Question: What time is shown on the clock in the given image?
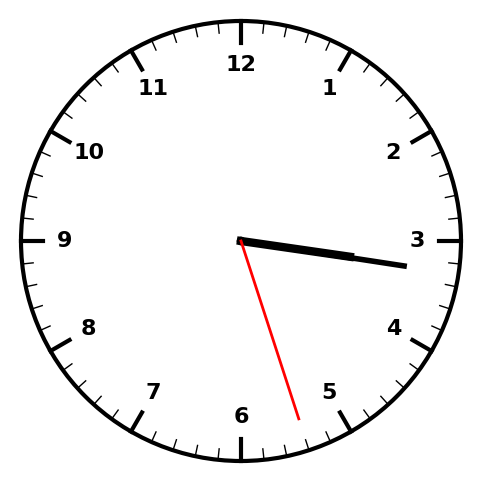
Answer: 03:16:27